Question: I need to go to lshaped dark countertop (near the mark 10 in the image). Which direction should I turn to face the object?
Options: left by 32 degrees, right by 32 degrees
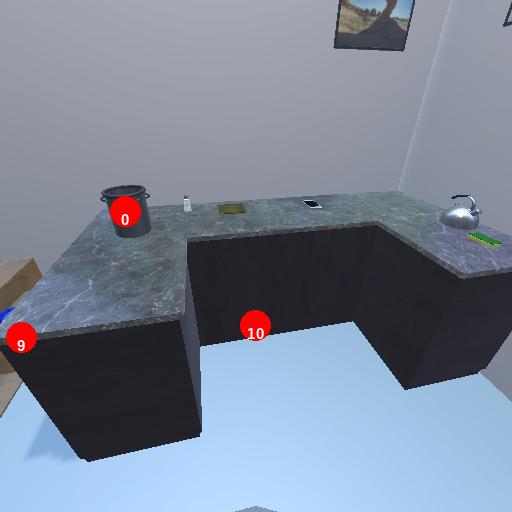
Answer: left by 32 degrees